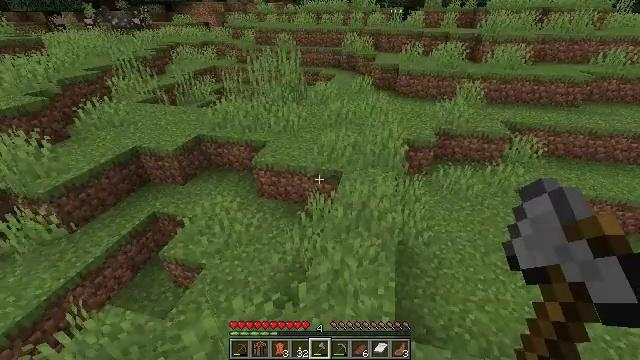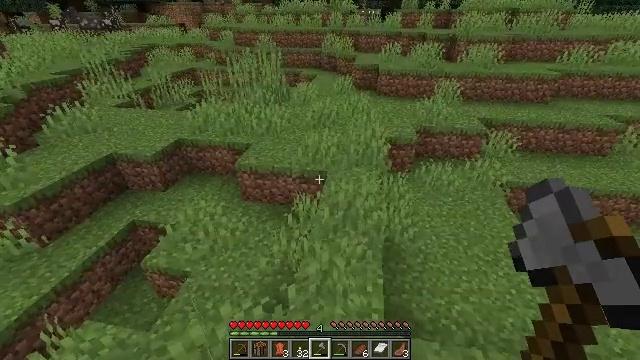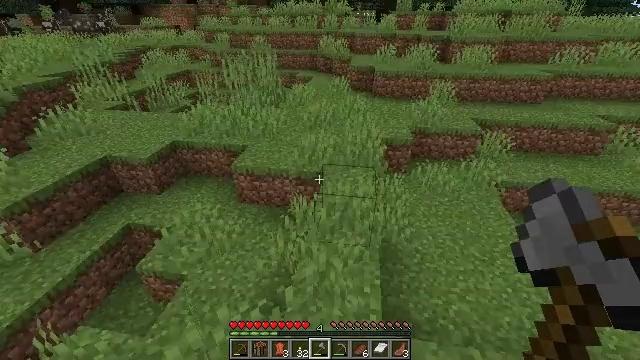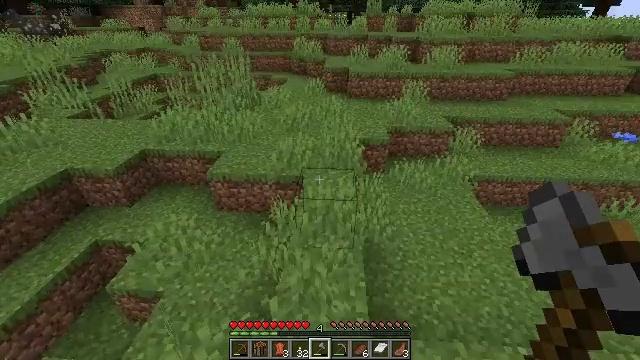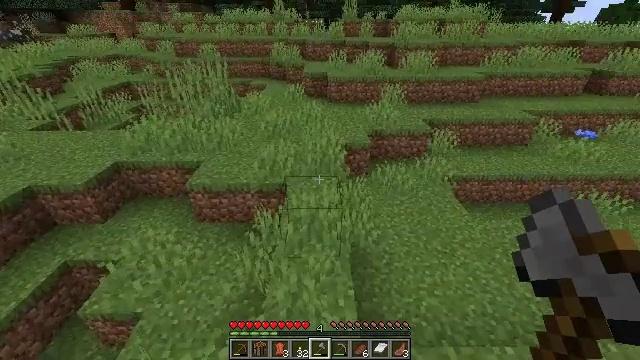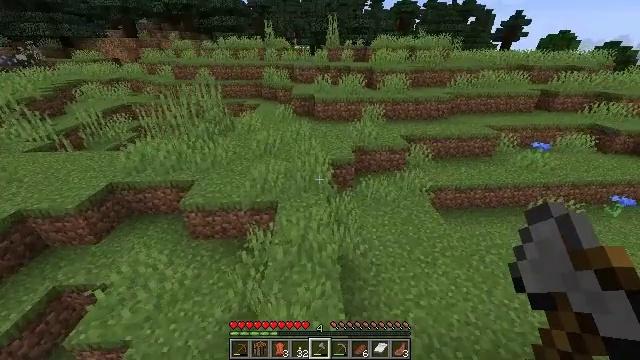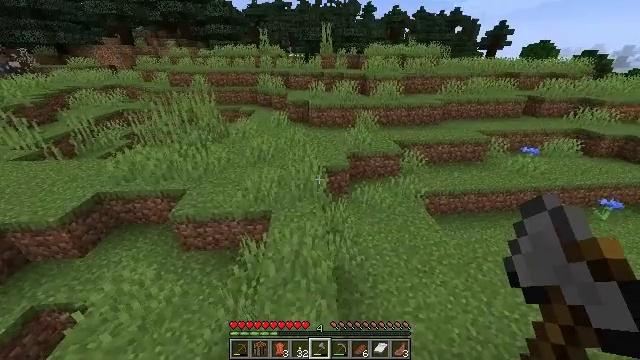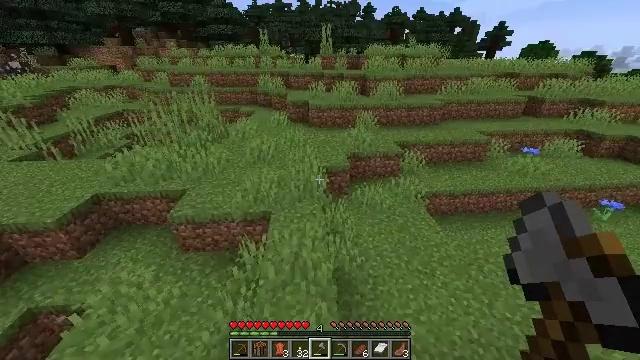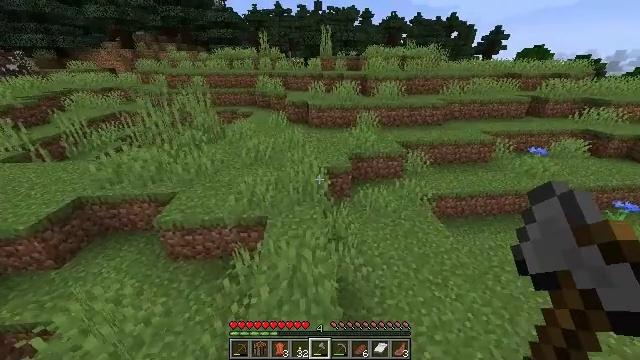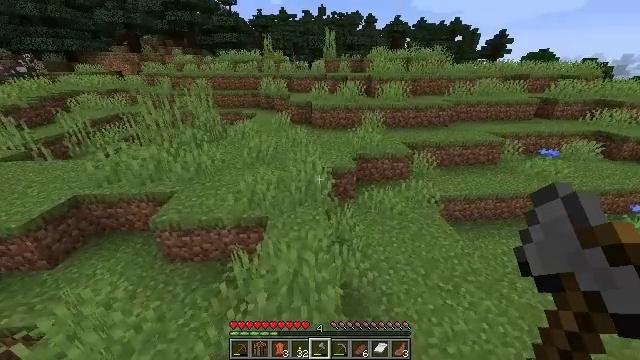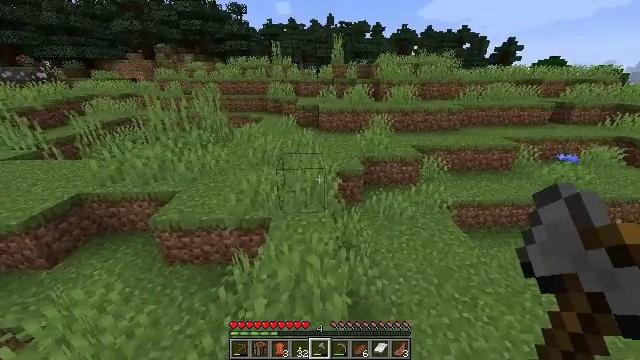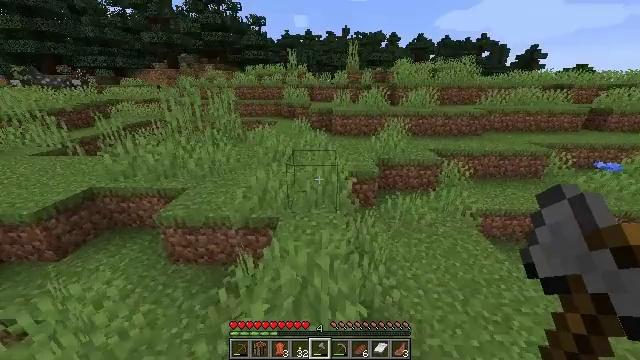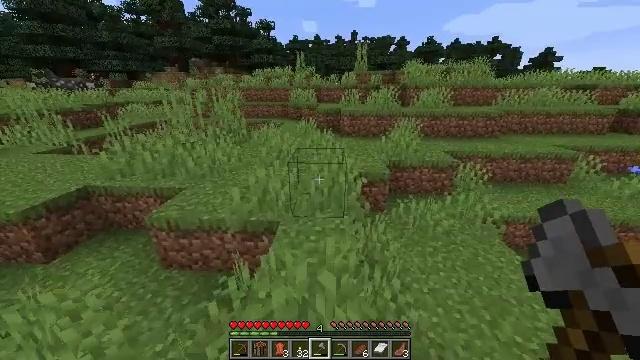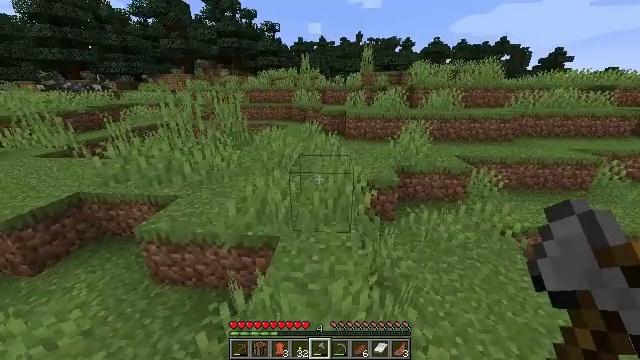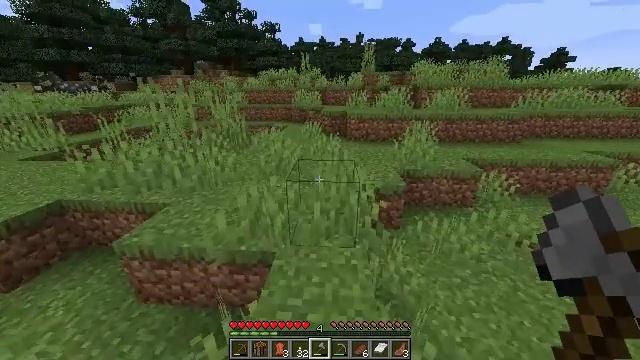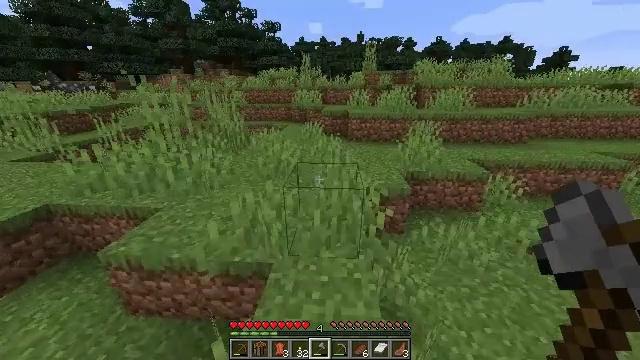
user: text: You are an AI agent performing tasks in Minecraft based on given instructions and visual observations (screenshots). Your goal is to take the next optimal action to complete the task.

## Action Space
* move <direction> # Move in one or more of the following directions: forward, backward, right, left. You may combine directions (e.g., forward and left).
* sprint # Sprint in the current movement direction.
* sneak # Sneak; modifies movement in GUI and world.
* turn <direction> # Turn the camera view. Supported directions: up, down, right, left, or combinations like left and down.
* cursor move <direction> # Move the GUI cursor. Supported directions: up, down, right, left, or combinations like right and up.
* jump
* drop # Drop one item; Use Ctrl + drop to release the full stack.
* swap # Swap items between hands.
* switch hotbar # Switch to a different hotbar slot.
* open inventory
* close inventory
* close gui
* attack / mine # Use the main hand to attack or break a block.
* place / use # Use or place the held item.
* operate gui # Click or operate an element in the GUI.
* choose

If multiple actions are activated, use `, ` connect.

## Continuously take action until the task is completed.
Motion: motion action
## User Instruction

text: Gather dirt.
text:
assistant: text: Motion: sprint, turn right
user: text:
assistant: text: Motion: sprint
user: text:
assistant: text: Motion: move forward, sprint, turn right
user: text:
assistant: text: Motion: move forward, sprint, turn right
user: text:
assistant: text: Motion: move forward, sprint, turn right and up
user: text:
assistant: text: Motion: move forward, sprint, turn right
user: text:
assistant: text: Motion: move forward, sprint
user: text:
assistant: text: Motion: move forward, sprint
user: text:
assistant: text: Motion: move forward, sprint
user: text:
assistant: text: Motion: move forward, sprint, turn left and up
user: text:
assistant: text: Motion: move forward, sprint, turn left and up
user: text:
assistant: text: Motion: move forward, sprint, turn left and up
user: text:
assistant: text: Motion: move forward, sprint, turn left
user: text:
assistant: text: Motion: move forward, sprint
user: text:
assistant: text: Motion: move forward, sprint
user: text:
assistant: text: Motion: move forward, sprint, turn left
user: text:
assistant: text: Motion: move forward, sprint
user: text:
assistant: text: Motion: move forward, sprint, turn left
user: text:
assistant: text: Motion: move forward, sprint
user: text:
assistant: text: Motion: move forward, sprint
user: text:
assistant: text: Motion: move forward, sprint, turn left
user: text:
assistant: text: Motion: move forward, sprint, turn left
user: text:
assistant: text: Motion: move forward, sprint, turn left
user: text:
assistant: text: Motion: move forward, sprint, turn left
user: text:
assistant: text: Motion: move forward, sprint, turn left
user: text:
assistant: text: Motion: move forward, sprint, turn left
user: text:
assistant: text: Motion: move forward, sprint, turn left
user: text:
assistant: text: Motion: move forward, sprint, turn left
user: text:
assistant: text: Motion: move forward, sprint
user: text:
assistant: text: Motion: move forward, sprint